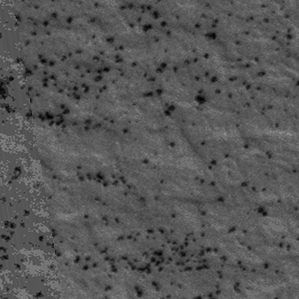
Label: frost